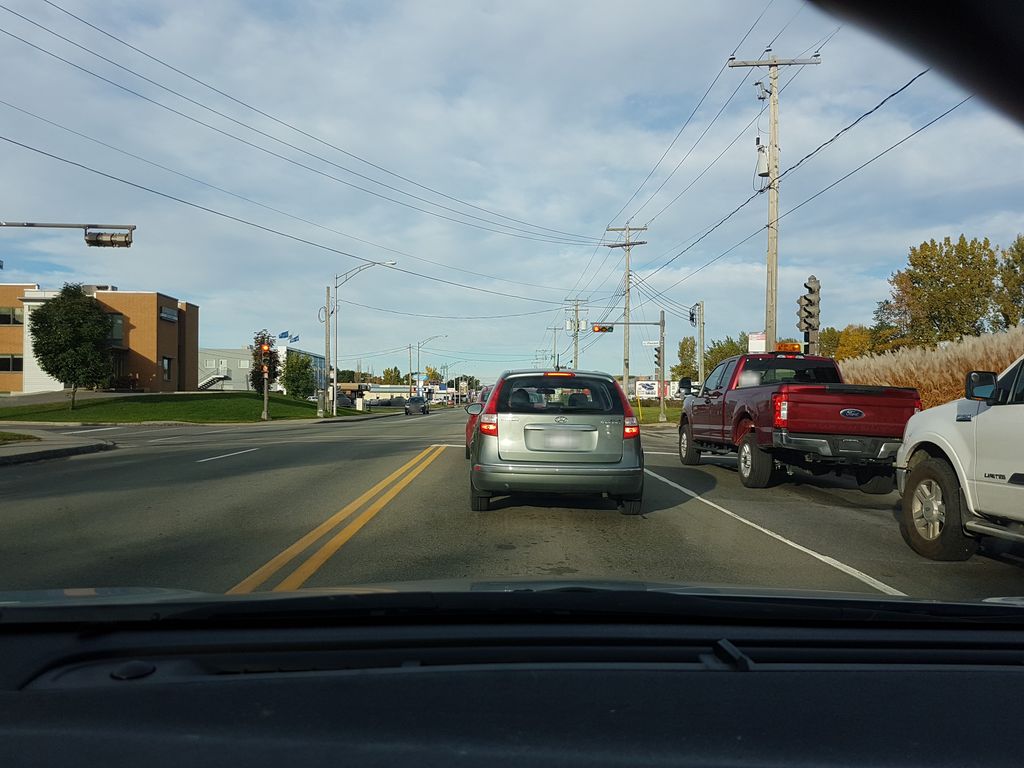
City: quebec_city